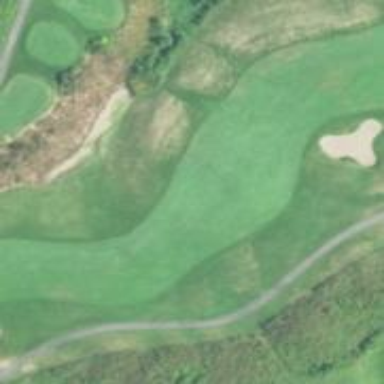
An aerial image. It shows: Grassy area designated as golf fairway.